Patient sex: M
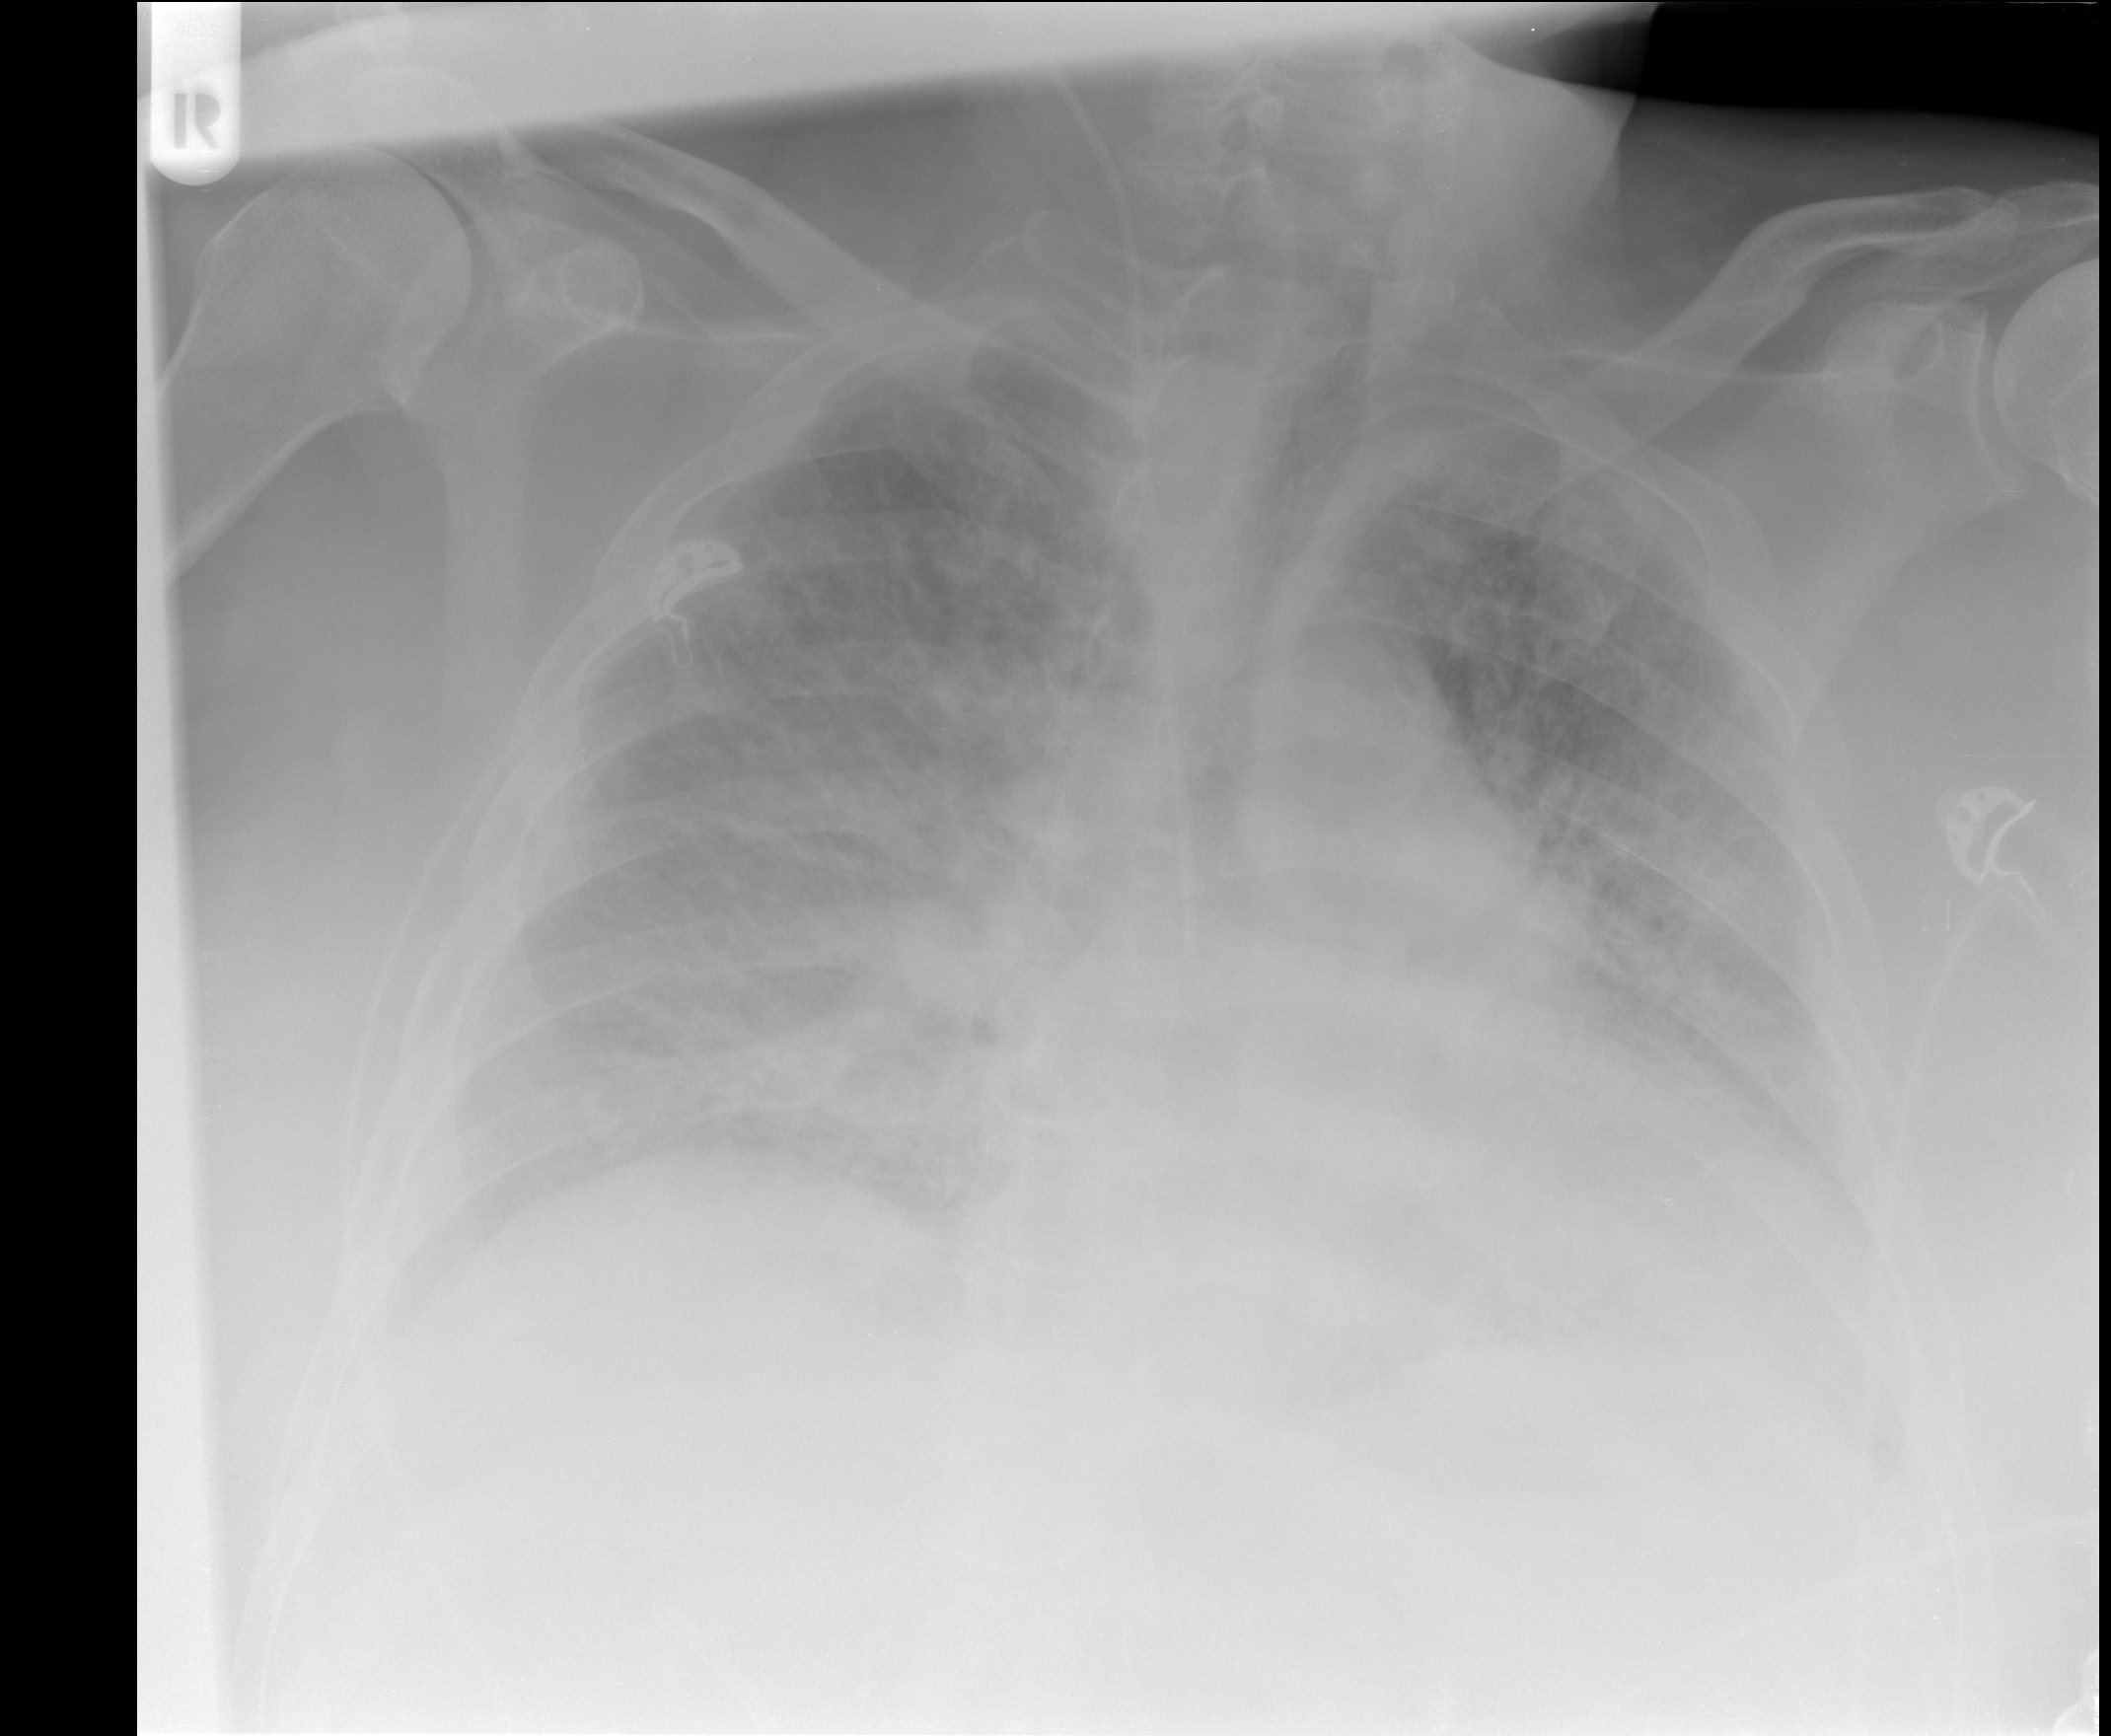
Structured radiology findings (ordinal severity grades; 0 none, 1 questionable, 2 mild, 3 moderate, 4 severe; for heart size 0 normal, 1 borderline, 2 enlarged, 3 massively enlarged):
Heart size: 2
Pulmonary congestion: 3
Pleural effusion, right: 2
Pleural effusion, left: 2
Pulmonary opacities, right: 3
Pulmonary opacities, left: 3
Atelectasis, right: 2
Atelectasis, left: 2